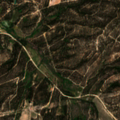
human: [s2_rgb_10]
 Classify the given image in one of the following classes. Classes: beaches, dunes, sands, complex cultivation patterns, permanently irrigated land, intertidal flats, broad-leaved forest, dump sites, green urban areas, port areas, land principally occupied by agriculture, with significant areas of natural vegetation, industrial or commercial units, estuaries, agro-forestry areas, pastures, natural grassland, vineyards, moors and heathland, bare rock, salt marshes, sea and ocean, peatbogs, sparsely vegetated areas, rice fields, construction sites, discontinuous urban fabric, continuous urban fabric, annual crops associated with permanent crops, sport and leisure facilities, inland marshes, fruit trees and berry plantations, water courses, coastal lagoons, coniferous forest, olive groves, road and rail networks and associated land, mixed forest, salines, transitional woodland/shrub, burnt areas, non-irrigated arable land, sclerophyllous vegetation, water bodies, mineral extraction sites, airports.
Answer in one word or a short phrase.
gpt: complex cultivation patterns, broad-leaved forest, transitional woodland/shrub